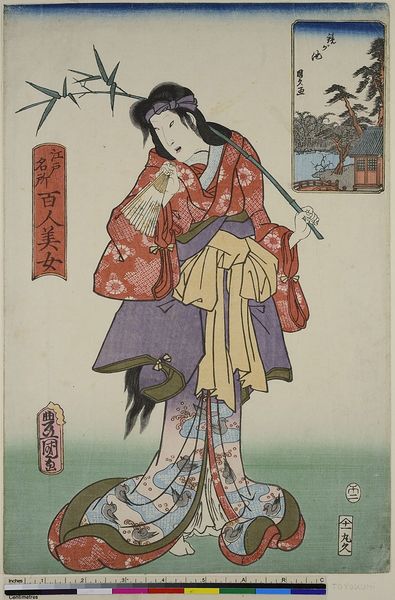
Titel: Kamigaike, aus der Serie: 100 Schönheiten in berühmten Orten in Edo
Künstler: Utagawa Kunisada
Standort: Hamburg
Institution: Museum für Kunst und Gewerbe Hamburg
Schlagwörter: baum, blau, bäume, grün, see, frau, schwarz, haus, rot, strauch, hellblau, holzschnitt, violett, asien, druckgraphik, druckgrafik, tracht, bambus, zeit, farbholzschnitt, kimono, volkstracht, edo, reproduktionen, druckerzeugnisse, sträucher, fächer, ukiyo